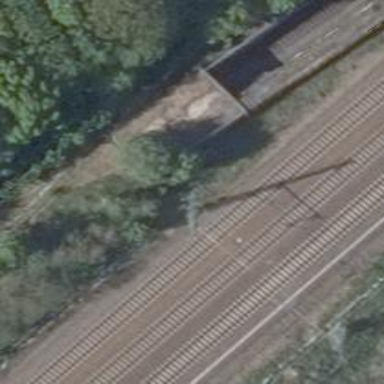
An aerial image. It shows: Milestone along the railway with catenary mast.